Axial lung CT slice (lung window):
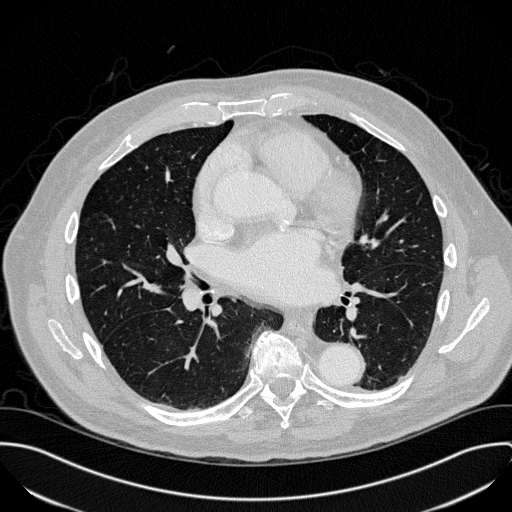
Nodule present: no